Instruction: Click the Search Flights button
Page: home
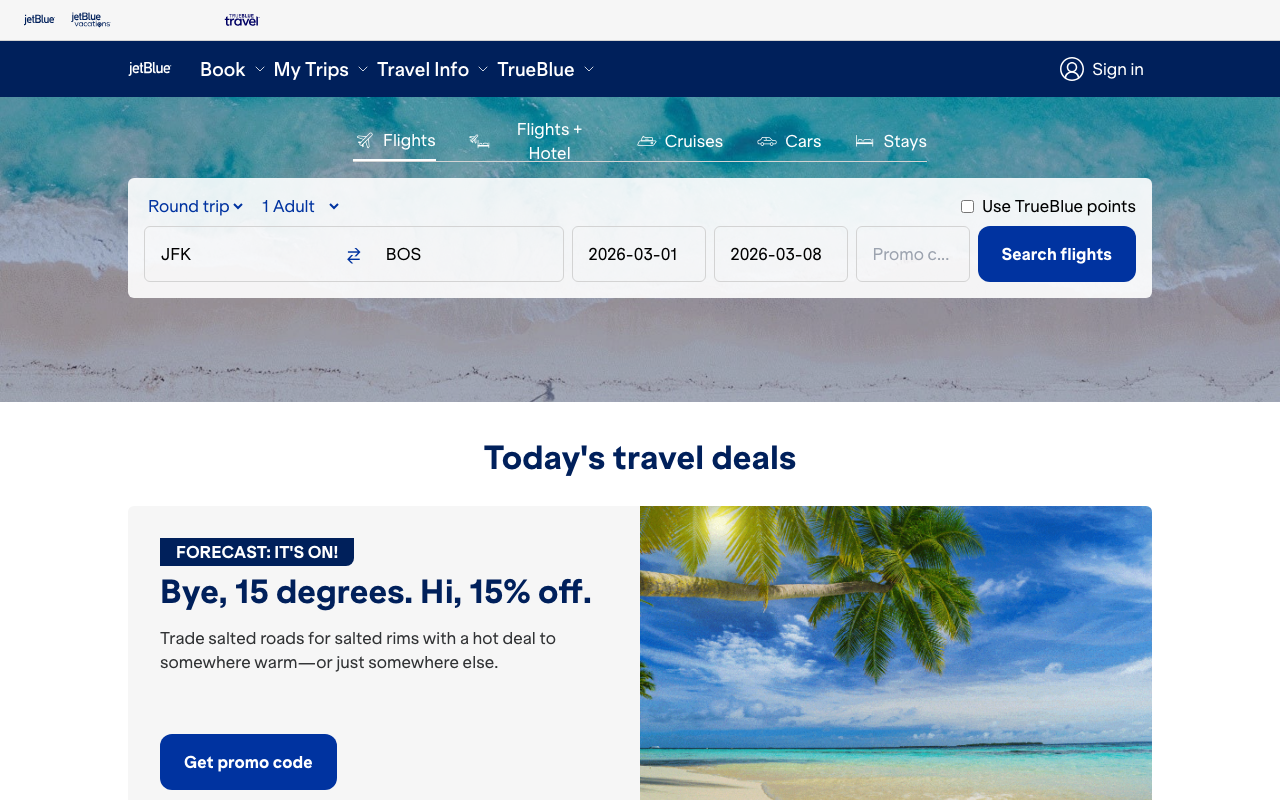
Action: click